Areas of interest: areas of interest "BYD Ocean Network Shao Di Store, Shaoxing"
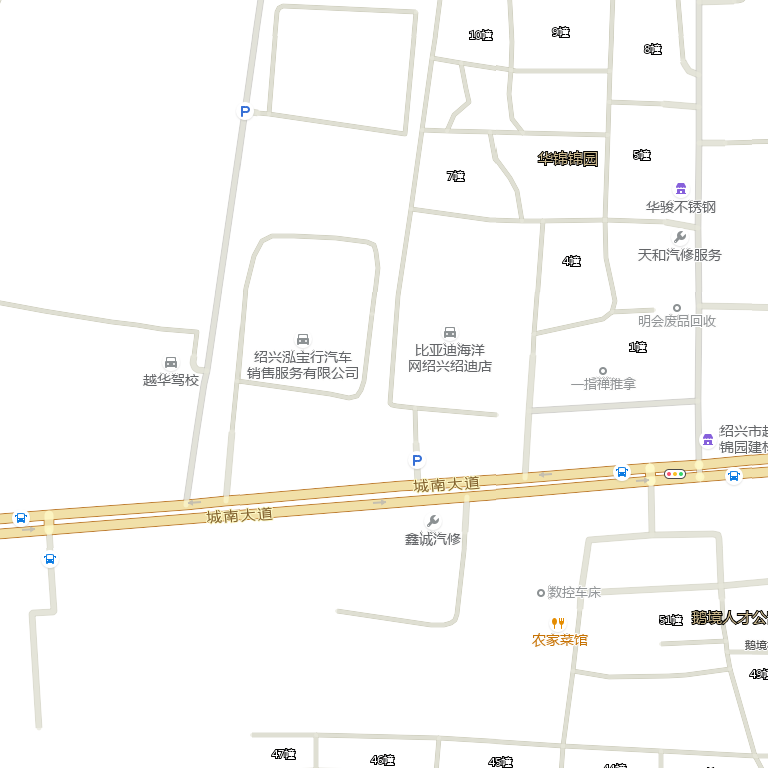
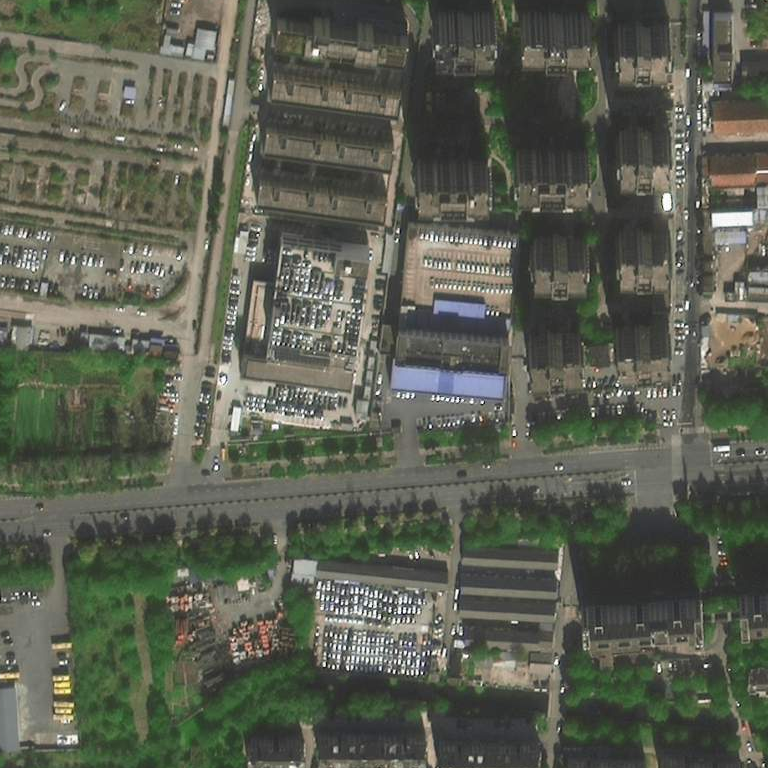